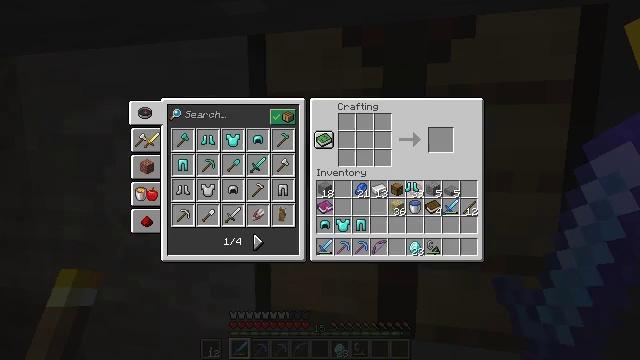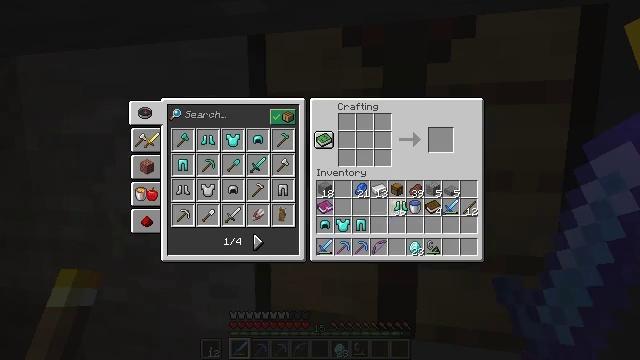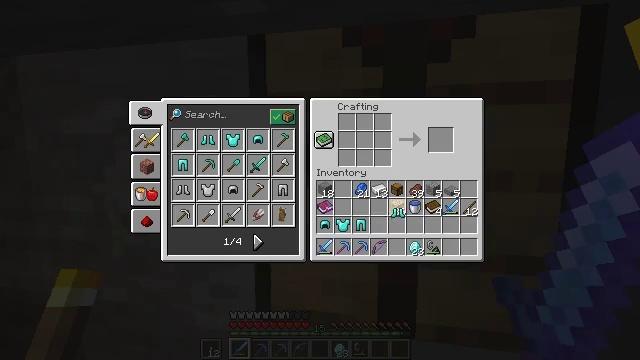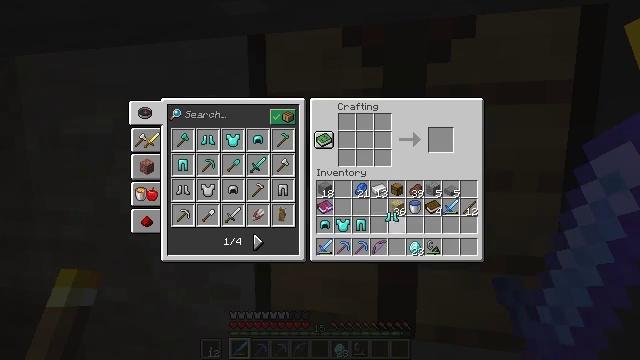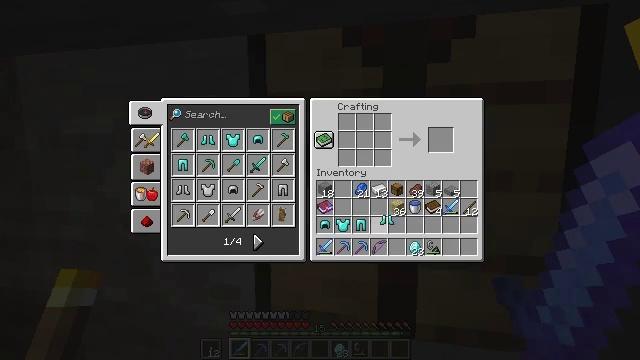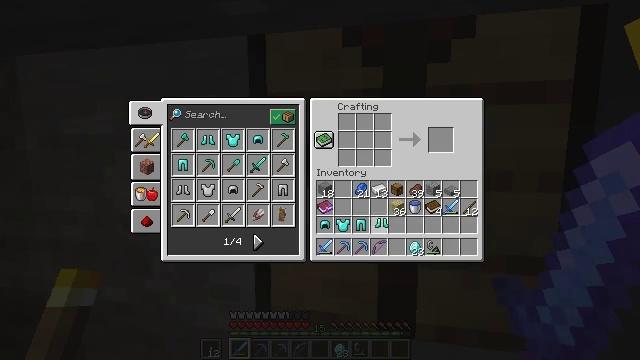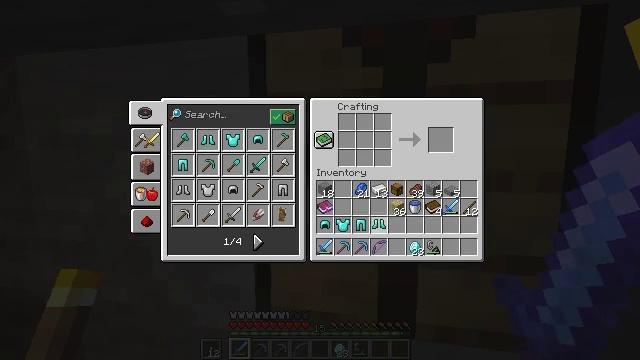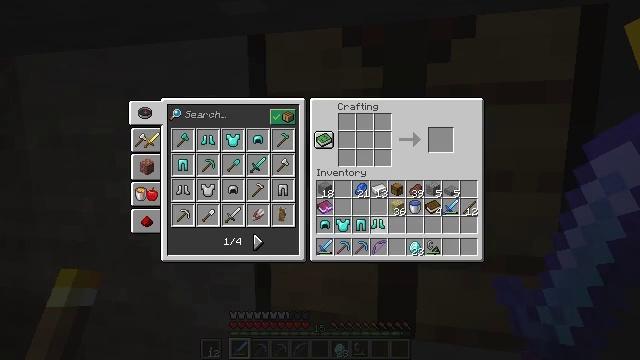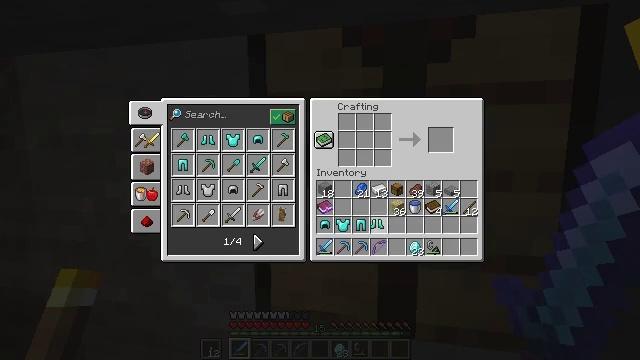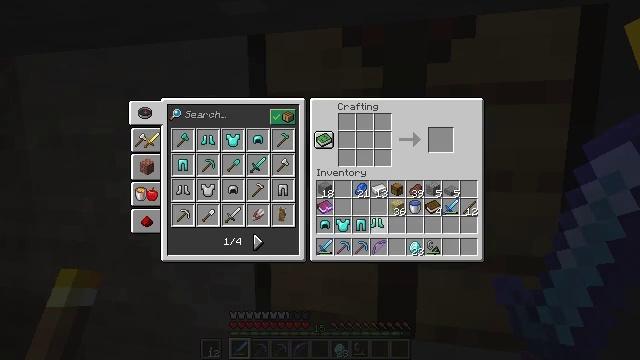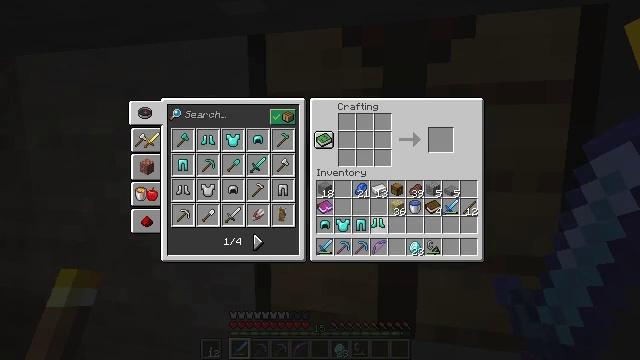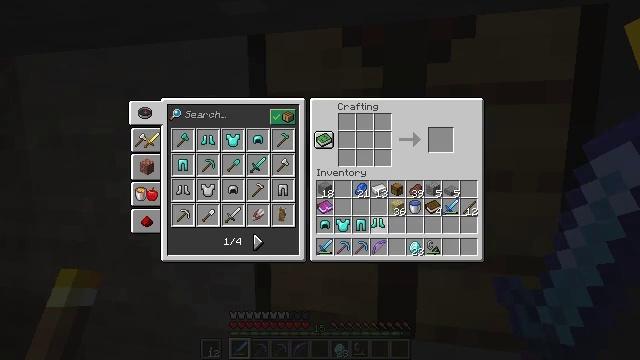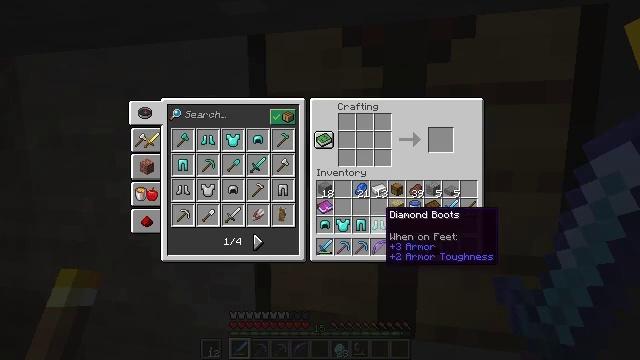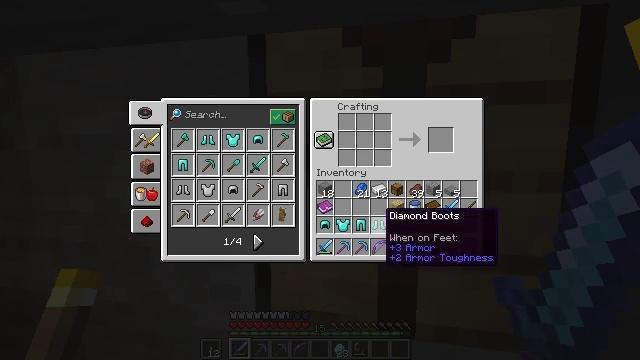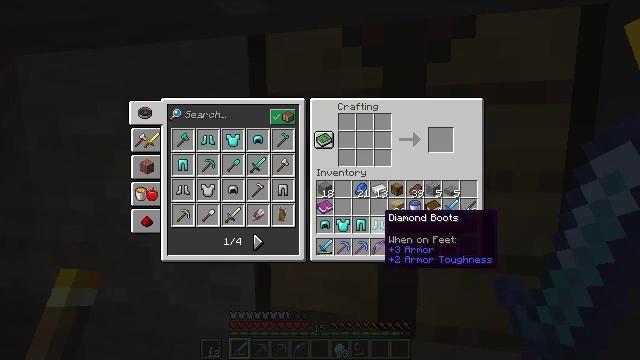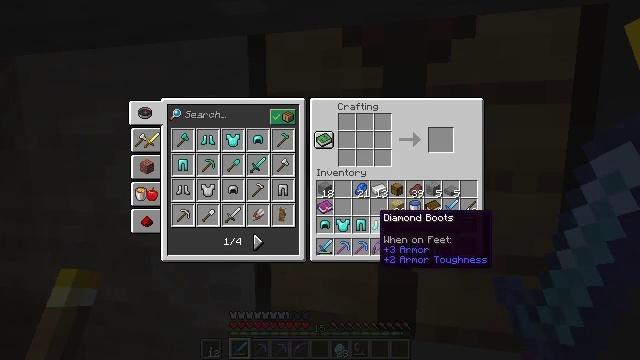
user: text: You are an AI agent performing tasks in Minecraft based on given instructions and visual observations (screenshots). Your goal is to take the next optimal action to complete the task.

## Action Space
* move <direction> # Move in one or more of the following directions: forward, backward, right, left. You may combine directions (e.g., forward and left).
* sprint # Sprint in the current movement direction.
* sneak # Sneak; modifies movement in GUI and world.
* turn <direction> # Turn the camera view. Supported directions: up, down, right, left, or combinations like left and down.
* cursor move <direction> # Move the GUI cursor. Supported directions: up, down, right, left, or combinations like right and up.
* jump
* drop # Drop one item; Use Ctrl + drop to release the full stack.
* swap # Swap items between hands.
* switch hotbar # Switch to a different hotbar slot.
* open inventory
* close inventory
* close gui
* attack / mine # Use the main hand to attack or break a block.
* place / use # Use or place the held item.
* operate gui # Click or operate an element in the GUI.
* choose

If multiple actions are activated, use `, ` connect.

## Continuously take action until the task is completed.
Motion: motion action
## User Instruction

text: Craft a diamond axe.
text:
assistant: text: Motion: turn left and down
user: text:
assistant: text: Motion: no_op
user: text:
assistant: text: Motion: no_op
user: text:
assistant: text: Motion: no_op
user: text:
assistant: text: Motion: no_op
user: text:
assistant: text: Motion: no_op
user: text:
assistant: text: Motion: no_op
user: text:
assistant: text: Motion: no_op
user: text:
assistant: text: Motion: no_op
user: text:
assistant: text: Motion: attack / mine
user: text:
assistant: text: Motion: attack / mine
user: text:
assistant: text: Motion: no_op
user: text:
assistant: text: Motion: no_op
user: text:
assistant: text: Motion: no_op
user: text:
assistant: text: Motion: no_op
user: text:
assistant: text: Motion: turn left
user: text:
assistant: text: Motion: turn left and up
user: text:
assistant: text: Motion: turn left and up
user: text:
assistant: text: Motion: turn left and up
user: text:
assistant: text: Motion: no_op
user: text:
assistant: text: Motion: turn left
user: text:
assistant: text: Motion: turn left
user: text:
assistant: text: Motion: no_op
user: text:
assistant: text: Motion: no_op
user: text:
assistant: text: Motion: no_op
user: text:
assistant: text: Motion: no_op
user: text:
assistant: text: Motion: no_op
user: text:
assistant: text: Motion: no_op
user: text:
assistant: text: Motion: no_op
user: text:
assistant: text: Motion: no_op